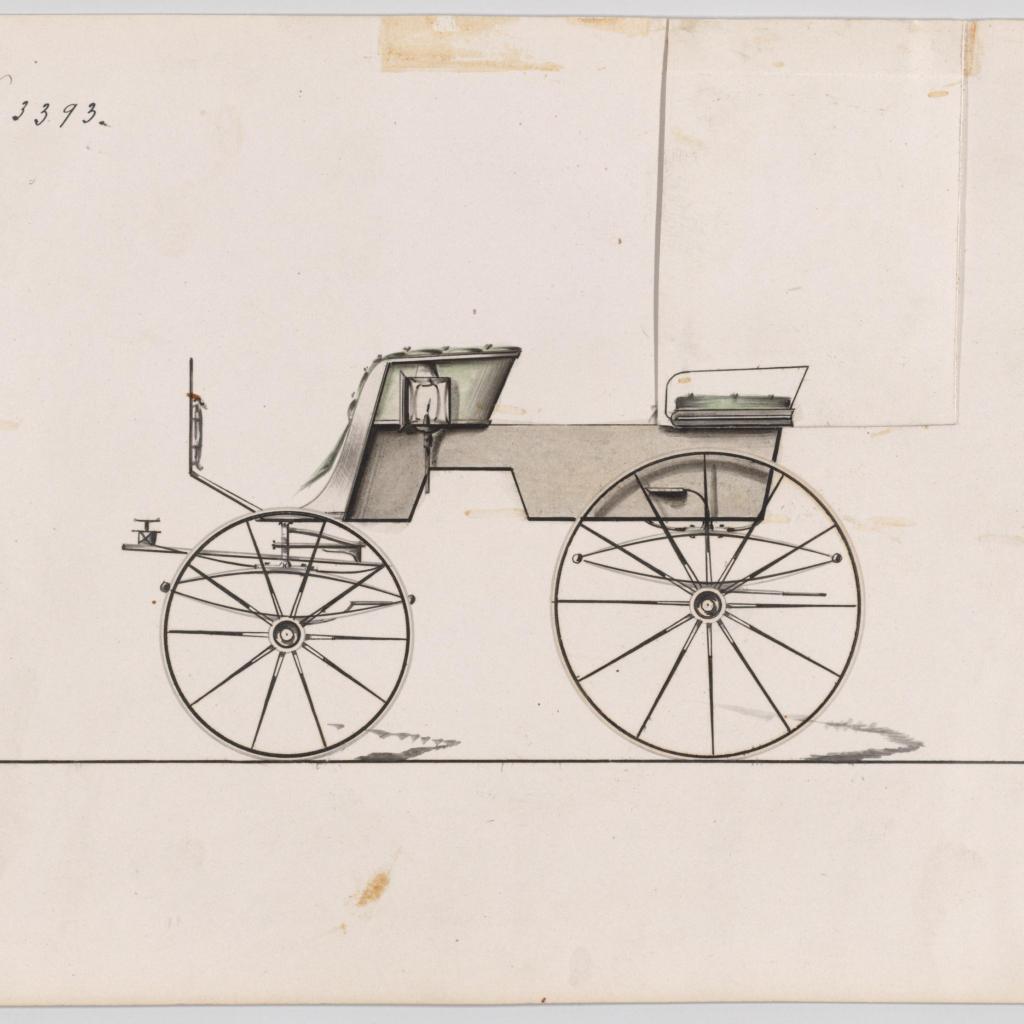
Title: Design for T-Cart, no. 3393
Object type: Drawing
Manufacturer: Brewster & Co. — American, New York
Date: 1878
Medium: Pen and black ink watercolor and gouache with gum arabic
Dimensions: Sheet: 6 1/4 × 9 3/16 in. (15.9 × 23.3 cm)
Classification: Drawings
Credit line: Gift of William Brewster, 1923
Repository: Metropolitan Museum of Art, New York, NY